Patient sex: F
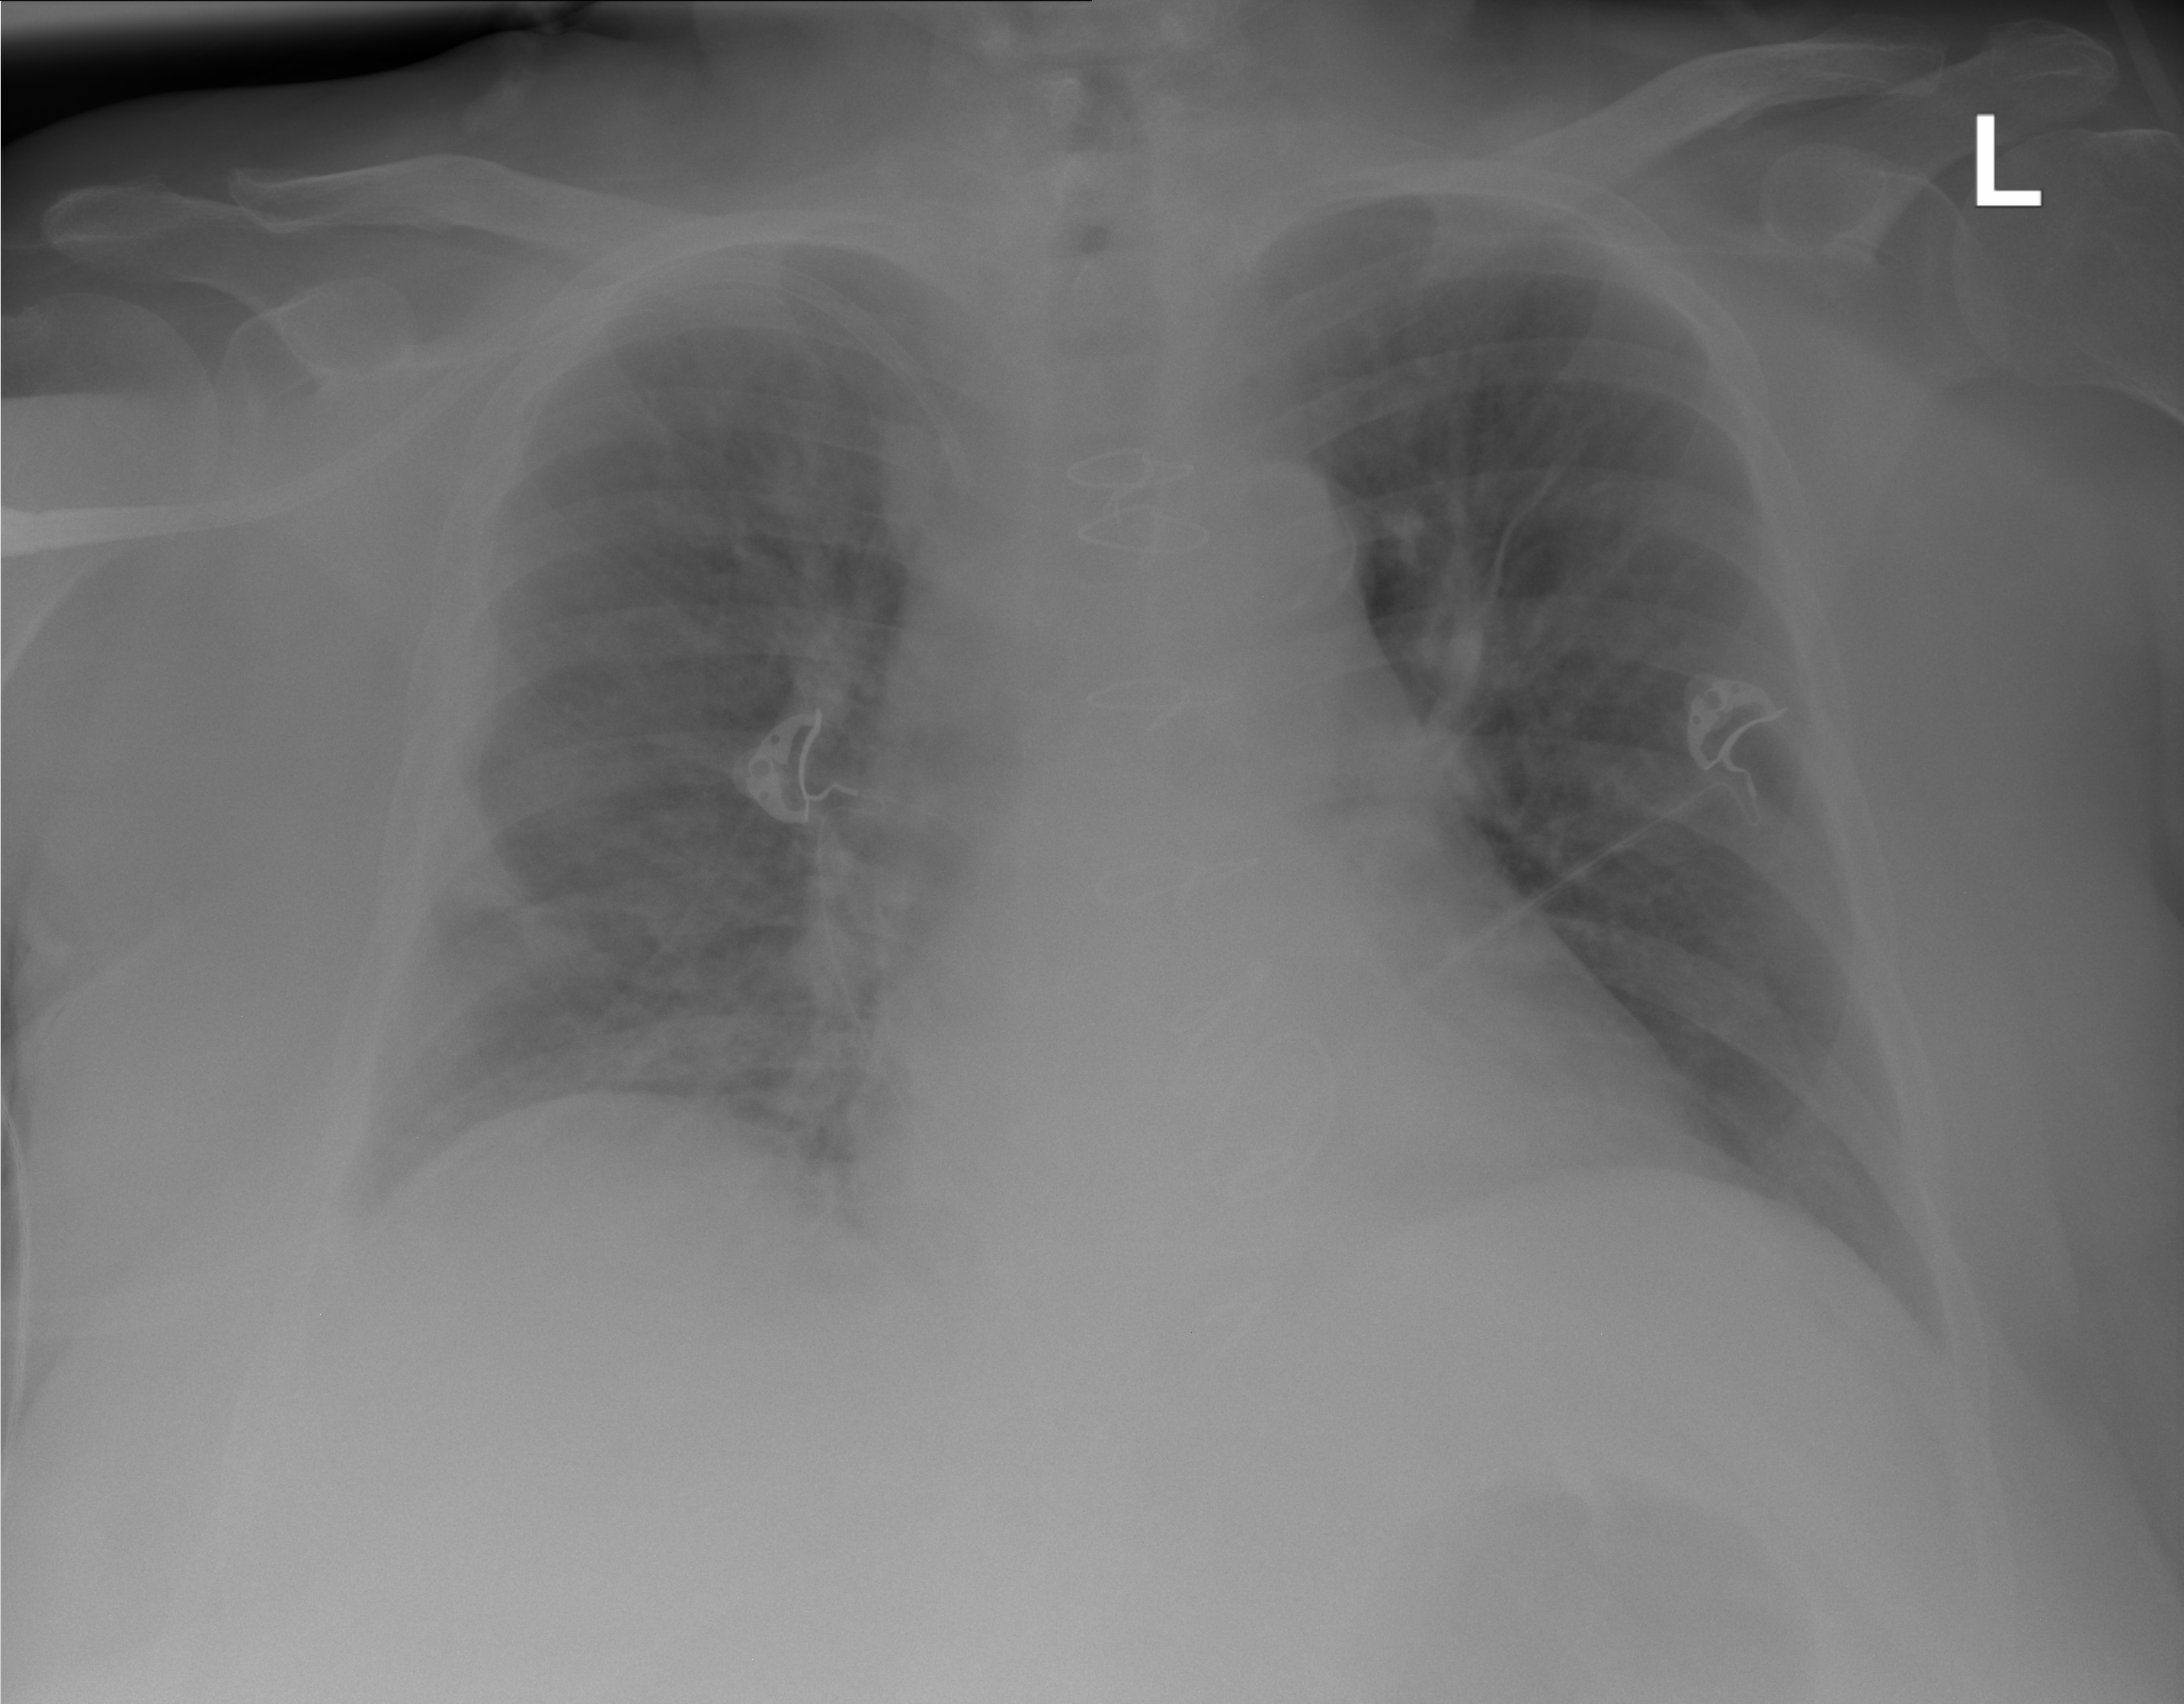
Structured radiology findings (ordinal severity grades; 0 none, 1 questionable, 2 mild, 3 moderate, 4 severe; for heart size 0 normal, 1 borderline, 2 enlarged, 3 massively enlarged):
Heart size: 1
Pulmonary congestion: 2
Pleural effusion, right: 2
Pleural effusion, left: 0
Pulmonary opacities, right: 2
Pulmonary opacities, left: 0
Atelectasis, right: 3
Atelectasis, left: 2